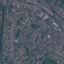
Land use / land cover: Residential